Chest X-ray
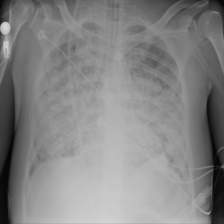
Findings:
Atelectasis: negative
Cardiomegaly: negative
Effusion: negative
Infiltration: negative
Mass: negative
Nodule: negative
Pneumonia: negative
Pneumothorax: negative
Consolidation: negative
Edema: negative
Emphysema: negative
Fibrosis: negative
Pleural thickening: negative
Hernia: negative